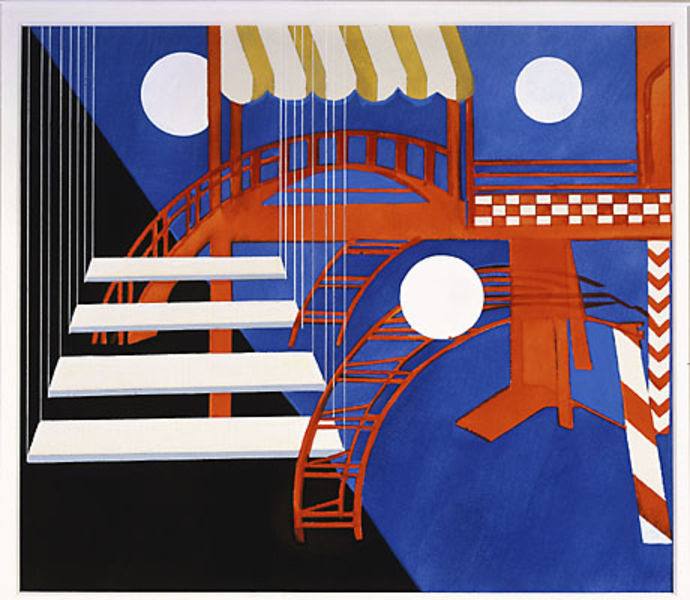
Titel: Stage Set Design for Shakespeare's Merchant of Venice, Stage Set Design for Shakespeare's Merchant of Venice
Künstler: Aleksandra Ekster (Exter)
Standort: Amherst (Massachusetts, USA)
Institution: Mead Art Museum, Amherst College
Schlagwörter: blau, blue, red, stair, stairs, steps, white, black, modern, yellow, orange, roof, night, ladder, children, bridge, rot, schwarz, weiss, colorful, geometric, moon, circle, circles, lines, shapes, tent, stripes, linear, round, geometry, awning, checks, leiter, brücke, treppe, checkerboard, blackj, checkered, ladders, chevron, circus, bill gates, kunst, punkte, deco, playground, canape, caution, crosswalk, checked, markise, kugeln